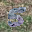
Label: 5